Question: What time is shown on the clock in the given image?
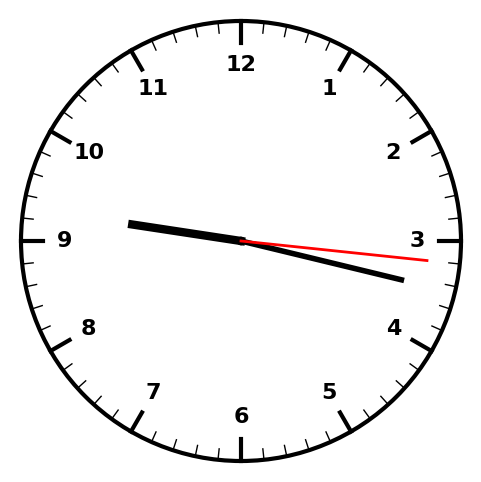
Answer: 09:17:16